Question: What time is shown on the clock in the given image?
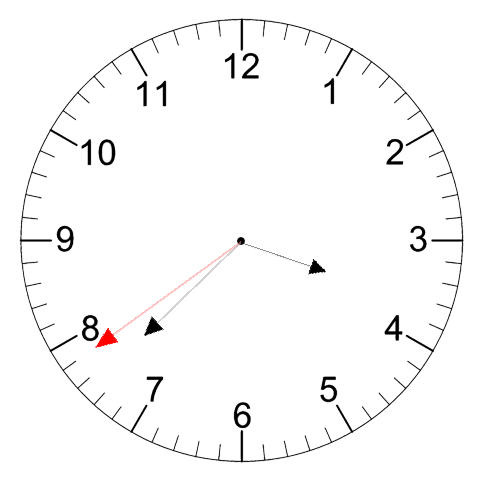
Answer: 03:37:39